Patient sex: M
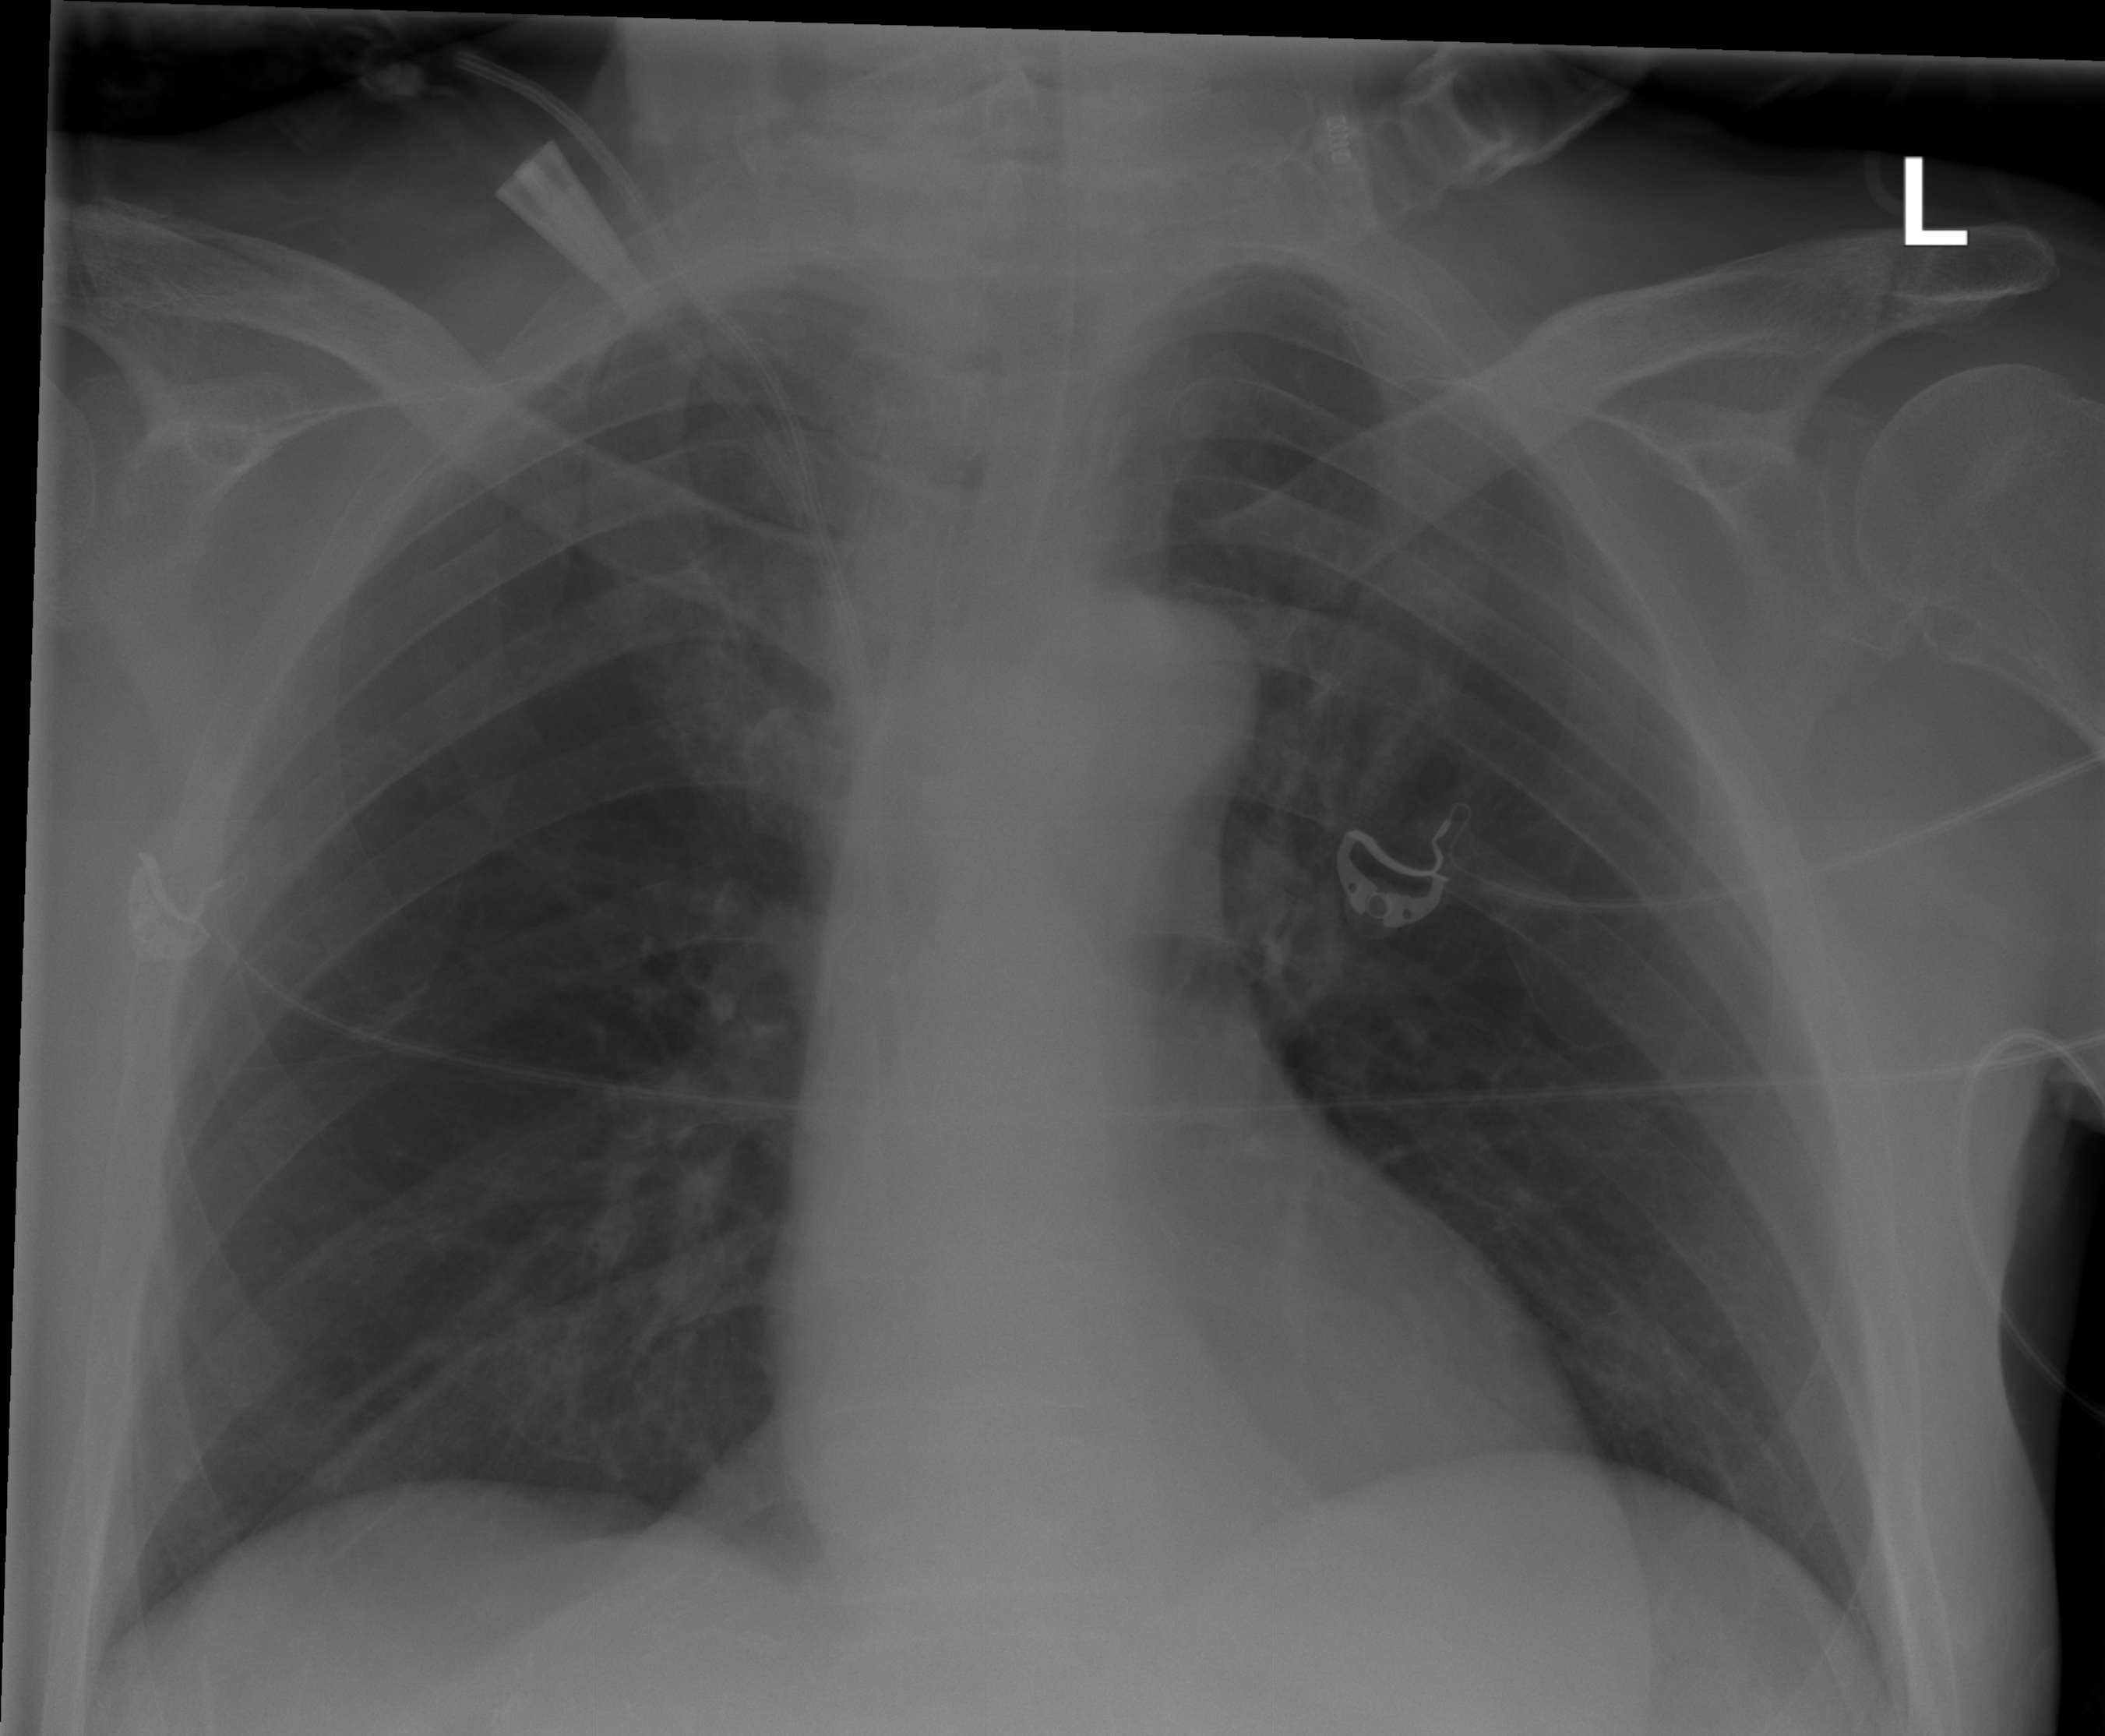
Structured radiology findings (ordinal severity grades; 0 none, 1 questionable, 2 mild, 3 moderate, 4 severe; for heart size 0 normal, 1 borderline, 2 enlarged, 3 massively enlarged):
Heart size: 0
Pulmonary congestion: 0
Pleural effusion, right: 0
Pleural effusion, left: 0
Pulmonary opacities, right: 0
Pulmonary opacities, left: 0
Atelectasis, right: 0
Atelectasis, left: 0